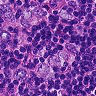
Metastatic tissue present: yes